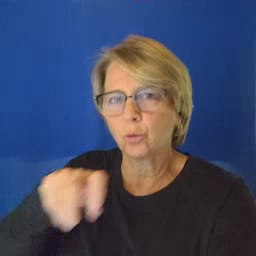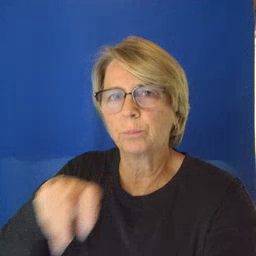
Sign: vacuum